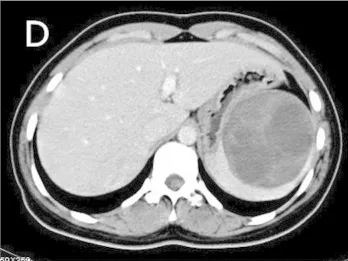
Computed tomography (CT) images. Hepatic parenchymal phases. The areas of necrosis and cystic degeneration were non-enhancing.
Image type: radiology (ct)